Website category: phone
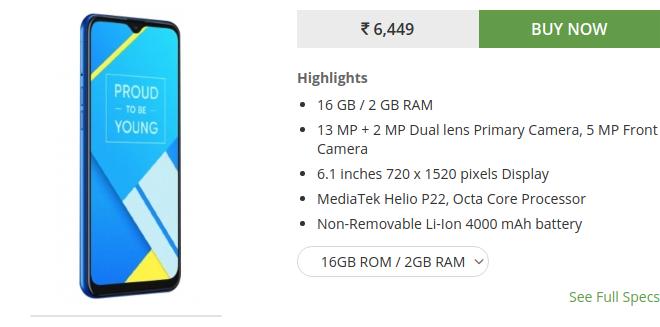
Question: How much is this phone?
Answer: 6,449

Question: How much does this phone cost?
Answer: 6,449

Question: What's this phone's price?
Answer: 6,449

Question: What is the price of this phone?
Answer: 6,449

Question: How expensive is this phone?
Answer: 6,449

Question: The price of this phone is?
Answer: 6,449

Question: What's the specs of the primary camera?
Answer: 13 MP + 2 MP Dual lens Primary Camera

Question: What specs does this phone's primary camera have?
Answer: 13 MP + 2 MP Dual lens Primary Camera

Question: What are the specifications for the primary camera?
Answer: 13 MP + 2 MP Dual lens Primary Camera

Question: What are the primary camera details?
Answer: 13 MP + 2 MP Dual lens Primary Camera

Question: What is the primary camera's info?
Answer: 13 MP + 2 MP Dual lens Primary Camera

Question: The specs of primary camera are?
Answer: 13 MP + 2 MP Dual lens Primary Camera

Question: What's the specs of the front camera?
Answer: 5 MP Front Camera

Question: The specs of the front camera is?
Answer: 5 MP Front Camera

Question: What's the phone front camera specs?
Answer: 5 MP Front Camera

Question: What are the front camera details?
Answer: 5 MP Front Camera

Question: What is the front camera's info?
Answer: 5 MP Front Camera

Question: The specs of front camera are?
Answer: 5 MP Front Camera

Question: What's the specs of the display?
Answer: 6.1 inches 720 x 1520 pixels Display

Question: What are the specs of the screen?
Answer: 6.1 inches 720 x 1520 pixels Display

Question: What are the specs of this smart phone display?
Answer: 6.1 inches 720 x 1520 pixels Display

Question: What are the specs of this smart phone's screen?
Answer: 6.1 inches 720 x 1520 pixels Display

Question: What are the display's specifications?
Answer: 6.1 inches 720 x 1520 pixels Display

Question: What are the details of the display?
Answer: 6.1 inches 720 x 1520 pixels Display

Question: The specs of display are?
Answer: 6.1 inches 720 x 1520 pixels Display

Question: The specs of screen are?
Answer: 6.1 inches 720 x 1520 pixels Display

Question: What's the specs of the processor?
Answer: MediaTek Helio P22, Octa Core Processor

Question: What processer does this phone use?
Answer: MediaTek Helio P22, Octa Core Processor

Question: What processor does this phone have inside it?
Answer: MediaTek Helio P22, Octa Core Processor

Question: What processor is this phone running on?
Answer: MediaTek Helio P22, Octa Core Processor

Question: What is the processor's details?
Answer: MediaTek Helio P22, Octa Core Processor

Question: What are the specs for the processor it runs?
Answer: MediaTek Helio P22, Octa Core Processor

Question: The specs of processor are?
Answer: MediaTek Helio P22, Octa Core Processor

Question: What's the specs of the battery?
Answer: Non-Removable Li-Ion 4000 mAh battery

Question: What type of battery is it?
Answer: Non-Removable Li-Ion 4000 mAh battery

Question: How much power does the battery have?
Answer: Non-Removable Li-Ion 4000 mAh battery

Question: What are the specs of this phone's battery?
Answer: Non-Removable Li-Ion 4000 mAh battery

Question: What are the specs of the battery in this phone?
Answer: Non-Removable Li-Ion 4000 mAh battery

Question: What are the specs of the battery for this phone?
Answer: Non-Removable Li-Ion 4000 mAh battery

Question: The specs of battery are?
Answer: Non-Removable Li-Ion 4000 mAh battery